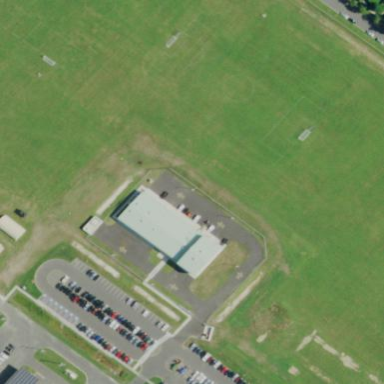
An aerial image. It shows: Soccer pitch designated for leisure and sports activities.